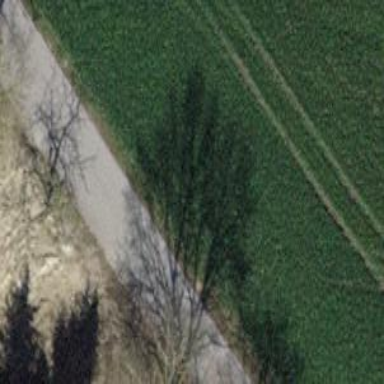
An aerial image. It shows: Unclassified road with asphalt surface.